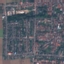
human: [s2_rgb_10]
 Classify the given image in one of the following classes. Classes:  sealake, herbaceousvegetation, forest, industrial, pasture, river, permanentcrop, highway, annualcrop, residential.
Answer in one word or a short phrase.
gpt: Residential